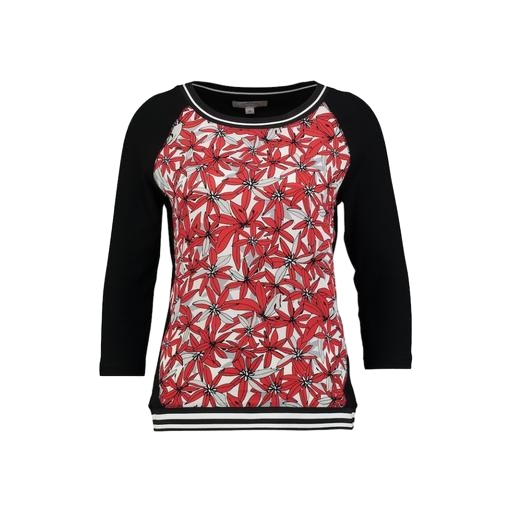
red printed three-quarter sleeve, red plus size printed t-shirt only macy, red printed t-shirt only macy, white background